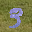
Label: 3